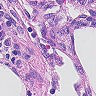
Metastatic tissue present: no